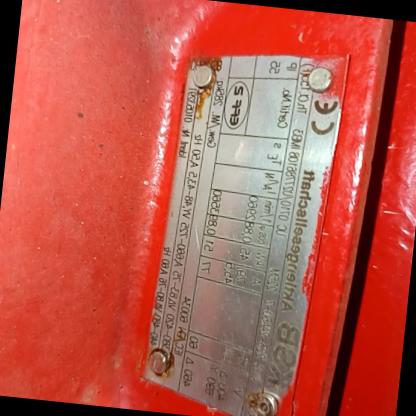
Klasa: tabliczka-znamionowa